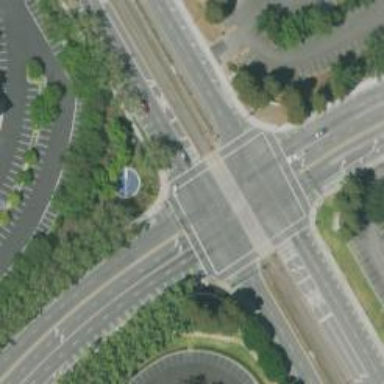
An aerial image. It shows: Solid stop line on the road marking.